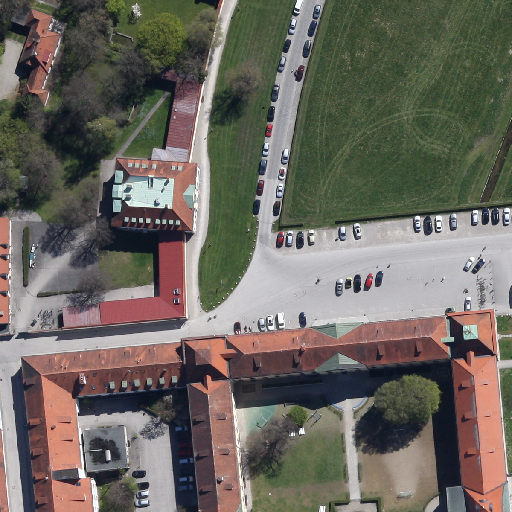
Referring expression: sidewalk